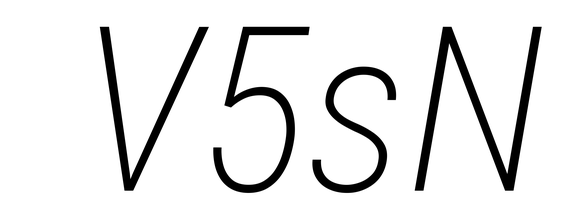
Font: Roboto-Italic_Condensed_ExtraLight_Italic